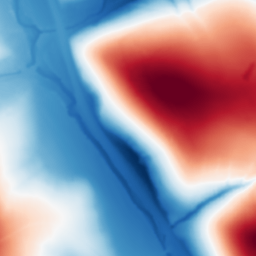
Category: multiscale
Decomposition family: dog
Decomposition parameters: sigma_low: 1
sigma_high: 100
Upsampling method: regularized
Upsampling parameters: scale: 2
lambda_reg: 0.001
Upsampling scale: 2